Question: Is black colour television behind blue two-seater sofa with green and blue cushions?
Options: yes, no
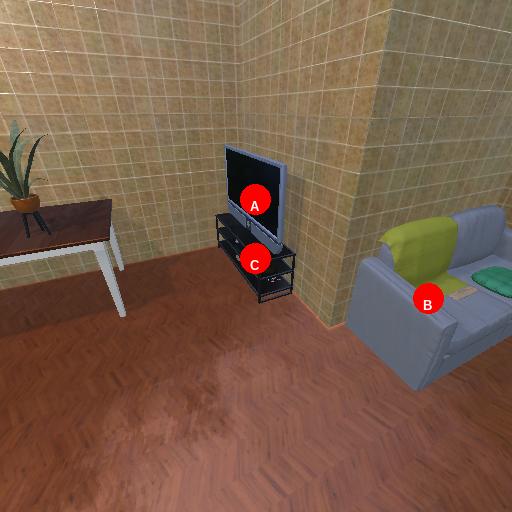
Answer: yes